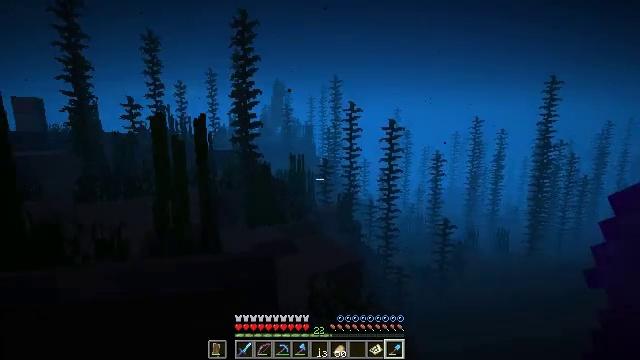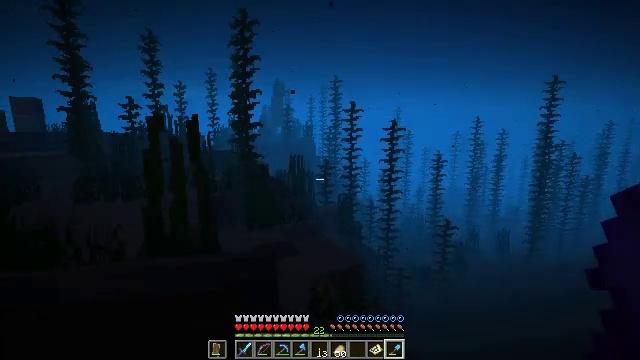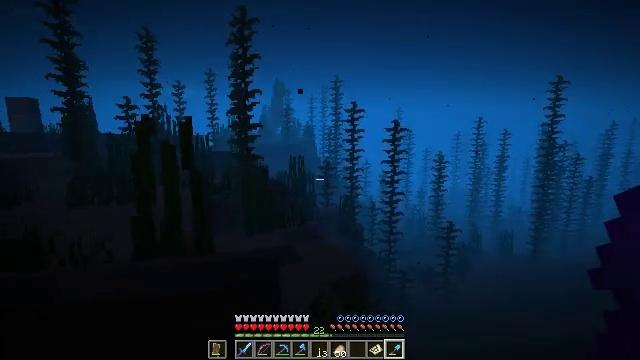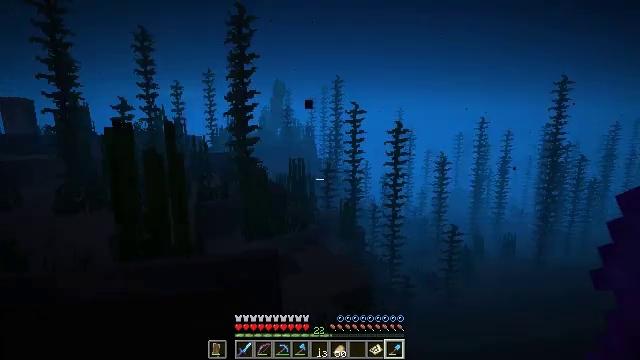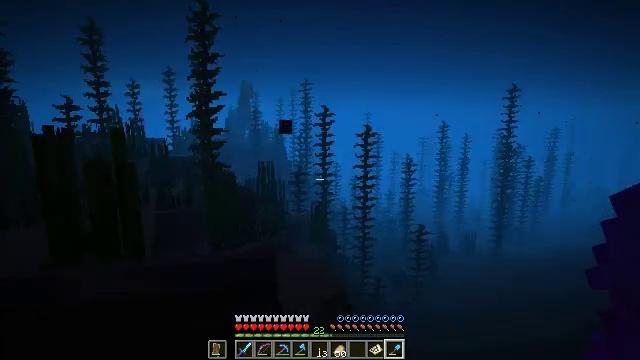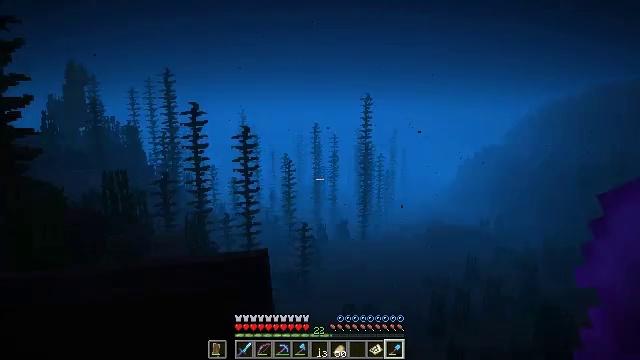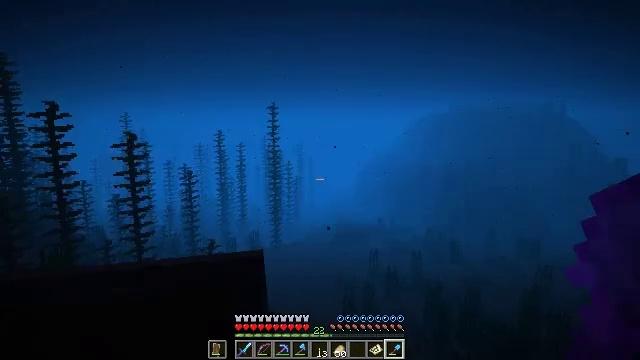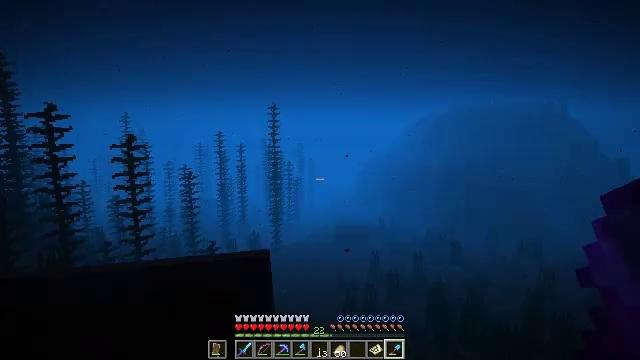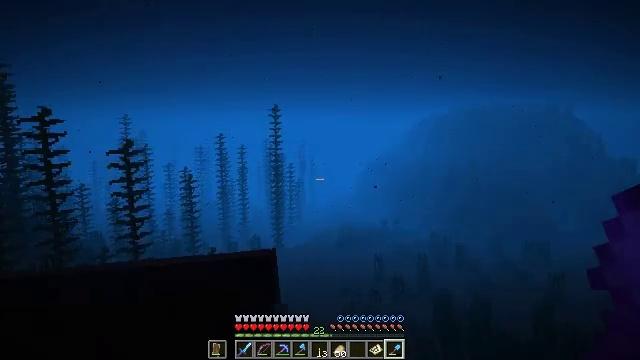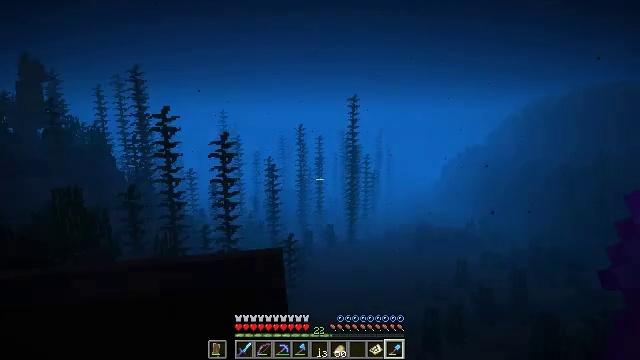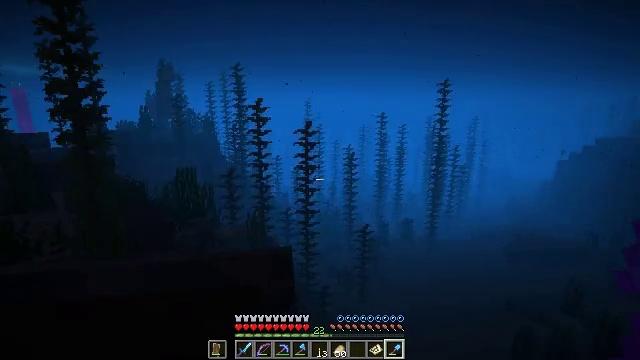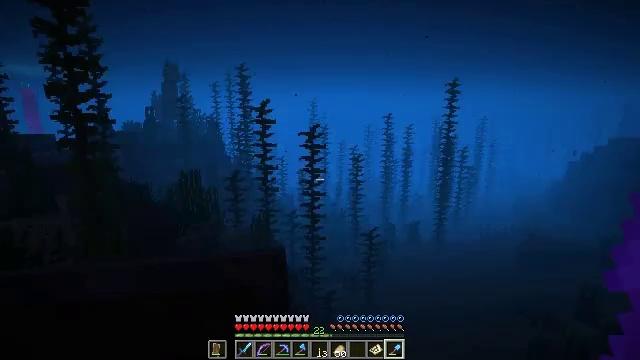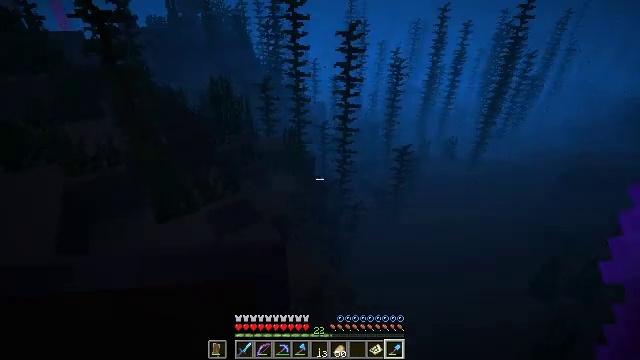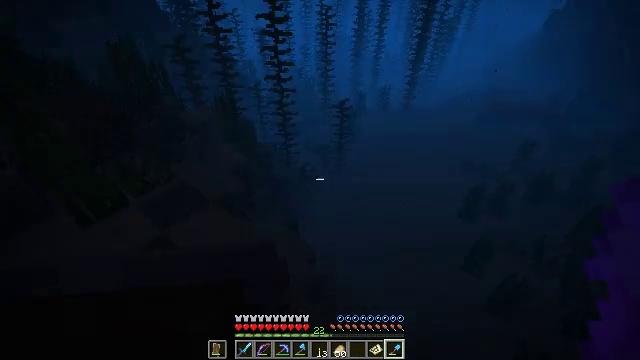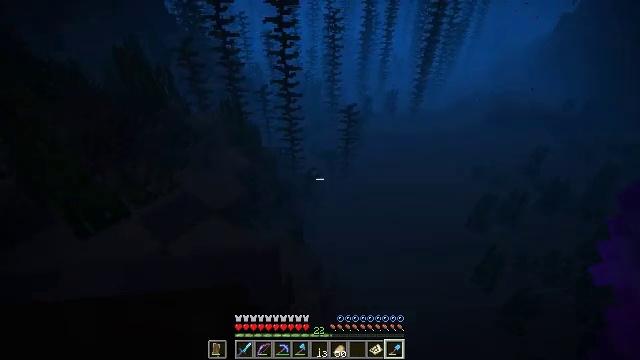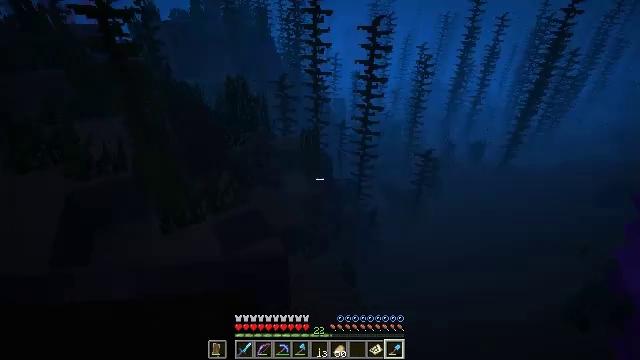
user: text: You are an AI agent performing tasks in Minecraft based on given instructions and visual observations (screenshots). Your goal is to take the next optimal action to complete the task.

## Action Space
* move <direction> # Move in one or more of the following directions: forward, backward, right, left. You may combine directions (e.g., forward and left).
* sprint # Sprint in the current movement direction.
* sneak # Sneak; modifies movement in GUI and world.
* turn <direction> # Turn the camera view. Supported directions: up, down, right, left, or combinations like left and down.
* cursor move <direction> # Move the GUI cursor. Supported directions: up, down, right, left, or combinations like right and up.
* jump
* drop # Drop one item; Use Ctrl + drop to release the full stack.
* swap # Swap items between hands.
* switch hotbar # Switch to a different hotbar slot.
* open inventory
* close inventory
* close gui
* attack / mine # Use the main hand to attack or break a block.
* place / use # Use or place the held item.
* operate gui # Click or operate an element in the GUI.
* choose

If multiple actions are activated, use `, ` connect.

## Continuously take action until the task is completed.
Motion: motion action
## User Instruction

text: Break the sand block.
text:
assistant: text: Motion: move forward
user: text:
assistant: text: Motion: move forward, jump
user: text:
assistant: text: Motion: move forward, jump
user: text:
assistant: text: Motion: move forward, turn right, jump
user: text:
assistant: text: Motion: move forward, turn right, jump
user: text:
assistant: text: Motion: move forward, turn right and up, jump
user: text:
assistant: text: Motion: move forward, jump
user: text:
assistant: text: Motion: move forward, jump
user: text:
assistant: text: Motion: move forward and move left, turn left and down, jump
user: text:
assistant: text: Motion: move forward and move left, turn left and down, jump
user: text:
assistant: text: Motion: move forward and move left, turn left, jump
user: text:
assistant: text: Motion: move forward, turn left and down, jump
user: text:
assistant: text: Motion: move forward, turn right and down, jump
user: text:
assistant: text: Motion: move forward, turn left, jump
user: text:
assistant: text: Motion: move forward, turn left and up
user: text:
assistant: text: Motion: move forward, turn left and up
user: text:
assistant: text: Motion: move forward, turn left and up, jump
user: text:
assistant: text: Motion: move forward, turn left and up, jump
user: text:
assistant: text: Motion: move forward, turn left and up, jump
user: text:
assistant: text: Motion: move forward, jump
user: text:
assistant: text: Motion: move forward, jump
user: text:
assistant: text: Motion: move forward, turn right, jump
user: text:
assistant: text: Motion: move forward, jump
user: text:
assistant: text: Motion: move forward, jump
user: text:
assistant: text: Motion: move forward, jump
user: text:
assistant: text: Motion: move forward, turn right
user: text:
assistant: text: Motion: move forward, turn left
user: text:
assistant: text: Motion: move forward, sprint, turn left and up
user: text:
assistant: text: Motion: move forward, sprint, turn left and up
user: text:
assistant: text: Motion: move forward, turn left